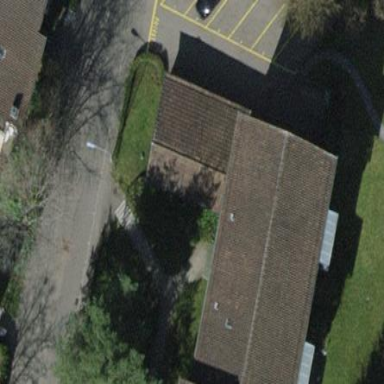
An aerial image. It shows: Group of garages.